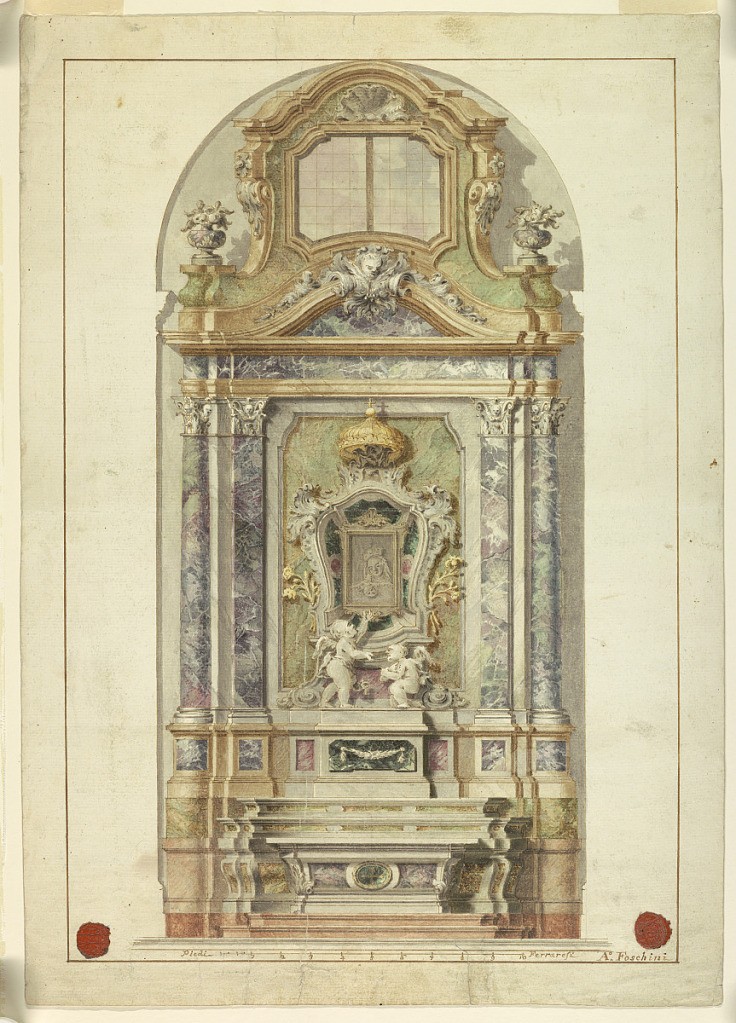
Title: Altar
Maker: Antonio Foschini, 1741 – 1813
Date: ca. 1770
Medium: Pen and brown ink, watercolor, black chalk, grahite Support: off-white laid paper
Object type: Drawing
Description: Vertical rectangle. To insert a small picture of the Virgin and the Child, revered by two angels, sculptured. Colored marbles. Above a window which is included in the structure. Two wax seals of the Prelate who ordered the approval of the design (RB '45)